Field crop: maize
Growth stage: 2
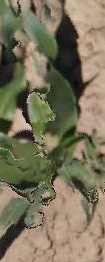
Species: maize